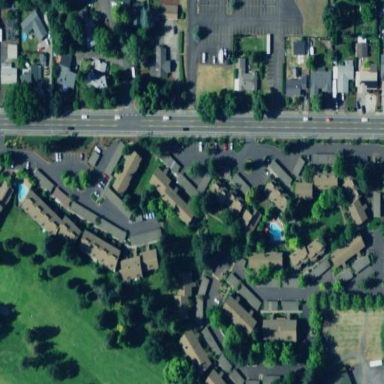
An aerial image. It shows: Residential area with apartments.